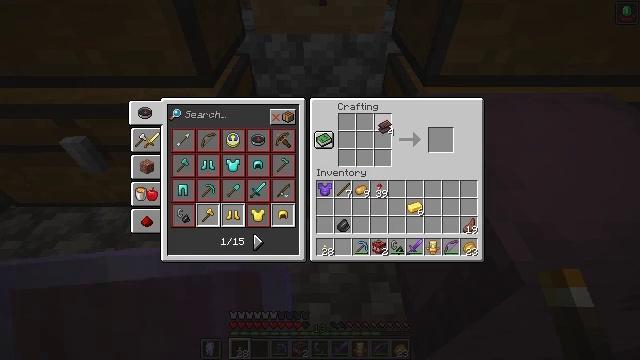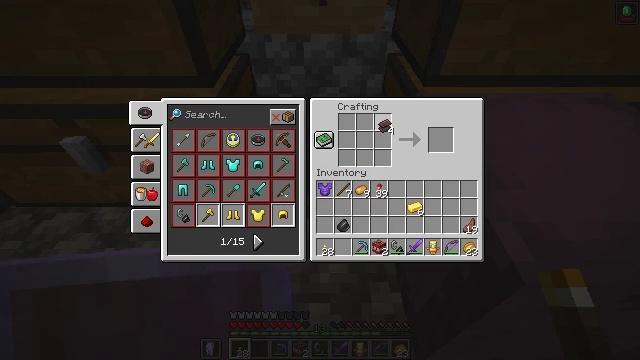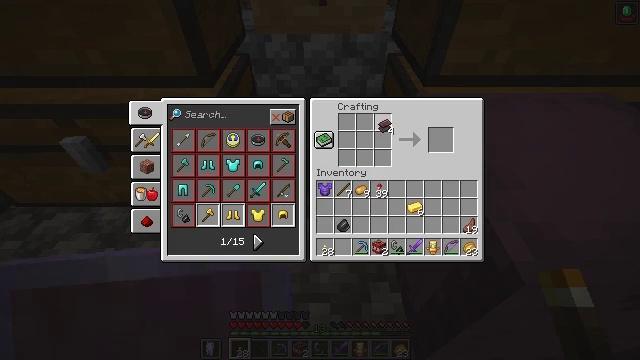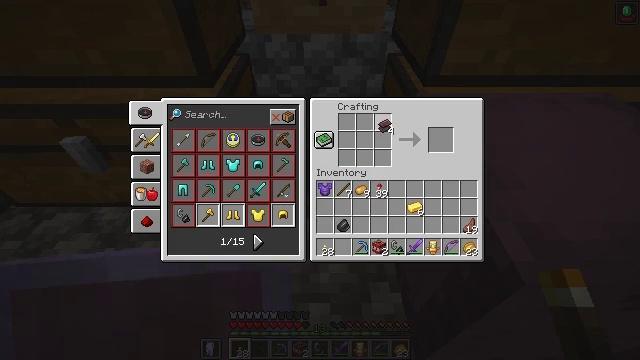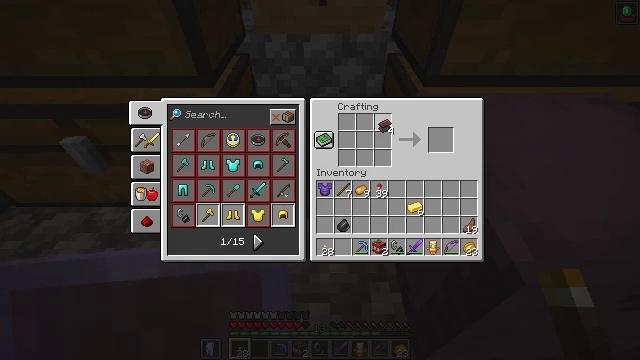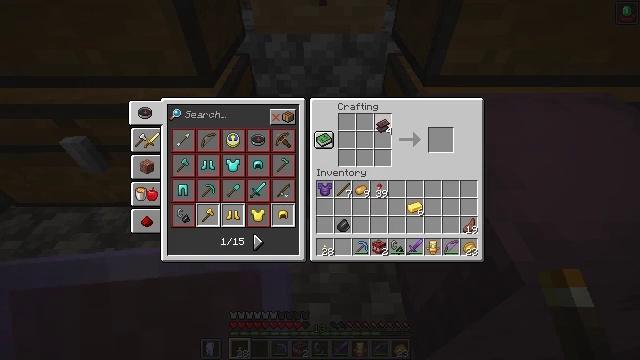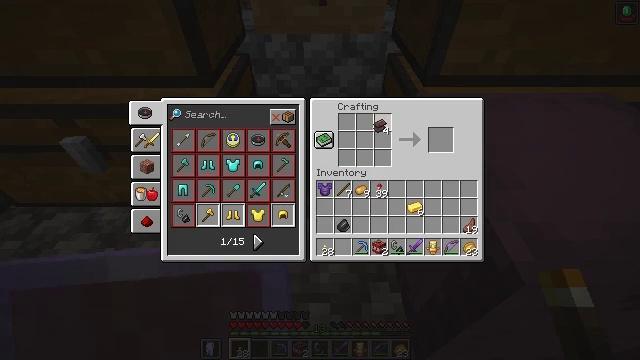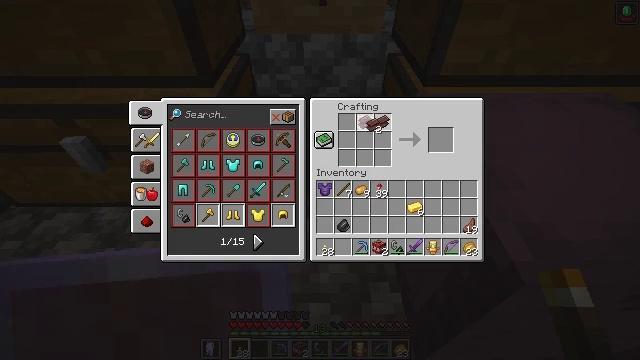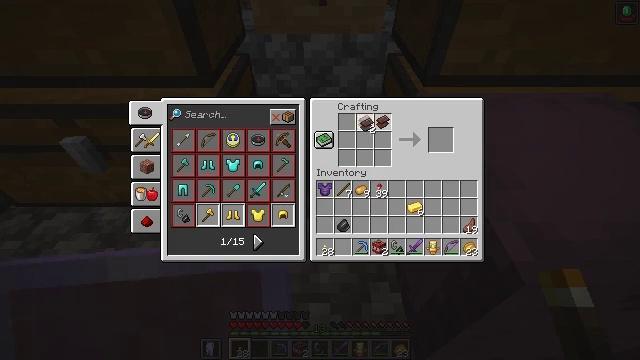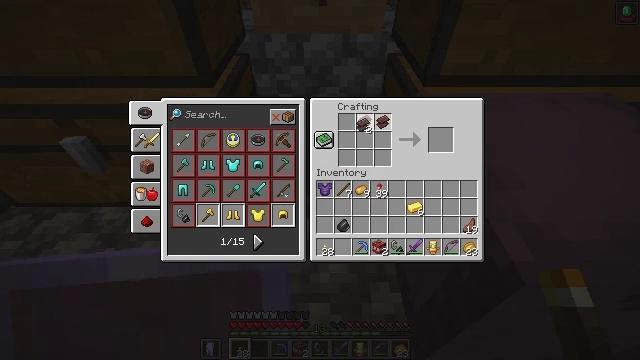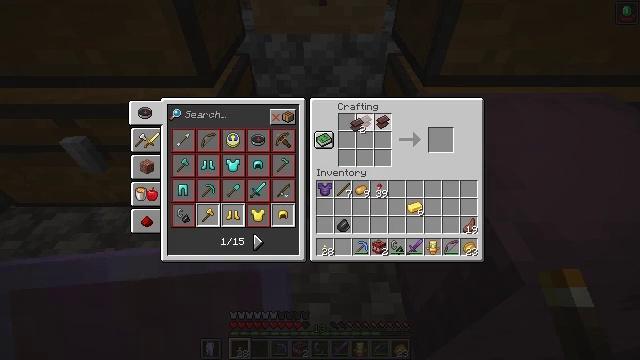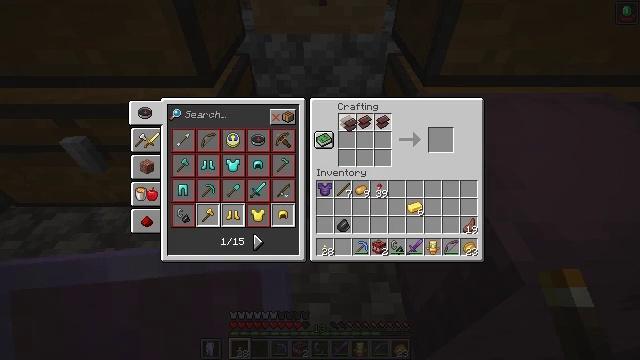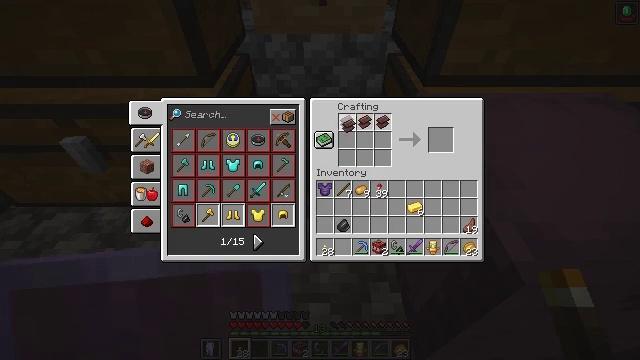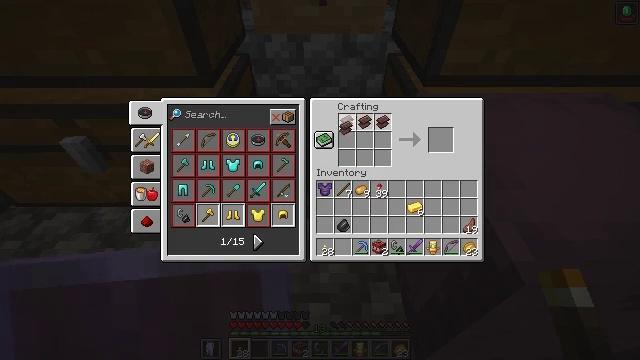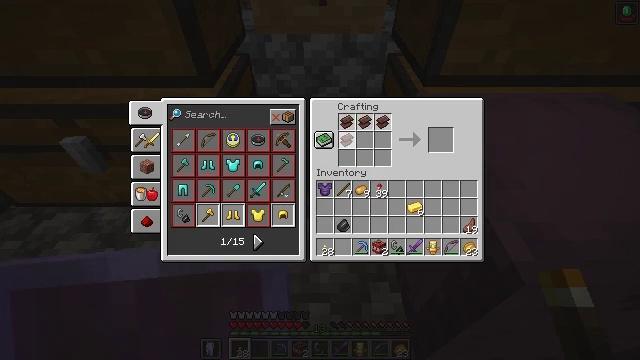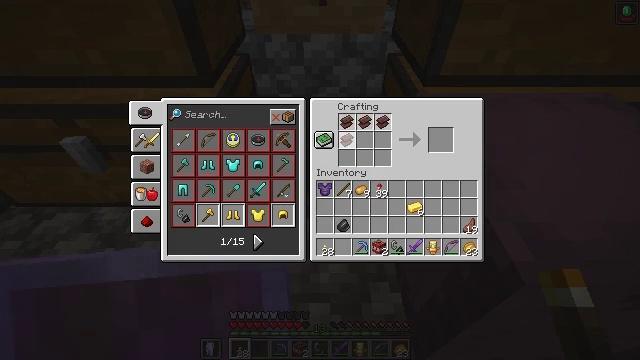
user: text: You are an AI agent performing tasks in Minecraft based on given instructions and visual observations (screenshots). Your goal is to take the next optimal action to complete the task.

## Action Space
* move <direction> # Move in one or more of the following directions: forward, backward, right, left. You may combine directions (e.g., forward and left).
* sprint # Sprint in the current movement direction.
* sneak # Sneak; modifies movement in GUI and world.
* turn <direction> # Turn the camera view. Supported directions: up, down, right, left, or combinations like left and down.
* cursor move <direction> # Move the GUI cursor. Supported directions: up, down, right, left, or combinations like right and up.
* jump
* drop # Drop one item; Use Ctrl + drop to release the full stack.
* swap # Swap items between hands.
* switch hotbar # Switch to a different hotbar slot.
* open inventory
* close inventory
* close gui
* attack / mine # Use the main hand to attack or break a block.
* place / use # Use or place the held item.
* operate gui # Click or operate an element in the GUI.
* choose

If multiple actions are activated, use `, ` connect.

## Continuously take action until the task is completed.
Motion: motion action
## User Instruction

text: Craft a netherite ingot from netherite scrap and gold ingots.
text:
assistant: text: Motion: no_op
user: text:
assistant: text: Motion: no_op
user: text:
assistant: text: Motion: no_op
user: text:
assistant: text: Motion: choose
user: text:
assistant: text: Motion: choose
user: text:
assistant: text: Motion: choose
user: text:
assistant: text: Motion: cursor move left, choose
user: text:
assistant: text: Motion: choose
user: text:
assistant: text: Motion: choose
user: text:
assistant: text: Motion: choose
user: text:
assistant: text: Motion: choose
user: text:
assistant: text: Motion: choose
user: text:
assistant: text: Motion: choose
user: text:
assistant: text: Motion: choose
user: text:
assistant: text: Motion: choose
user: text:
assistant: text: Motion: choose
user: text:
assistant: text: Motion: choose
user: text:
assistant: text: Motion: no_op
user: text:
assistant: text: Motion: no_op
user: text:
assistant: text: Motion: cursor move down
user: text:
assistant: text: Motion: no_op
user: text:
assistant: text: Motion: cursor move right and down
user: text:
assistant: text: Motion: cursor move right and down
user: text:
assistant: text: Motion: no_op
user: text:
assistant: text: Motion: no_op
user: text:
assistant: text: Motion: cursor move right
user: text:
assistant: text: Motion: cursor move right
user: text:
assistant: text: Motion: no_op
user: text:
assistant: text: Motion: no_op
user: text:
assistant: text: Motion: no_op